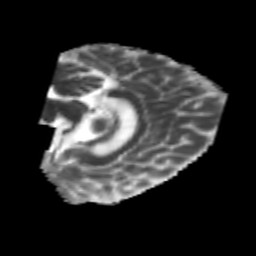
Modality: MD
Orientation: sagittal
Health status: healthy
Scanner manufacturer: philips
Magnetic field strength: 3 T
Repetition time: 6.964 s
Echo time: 0.092 s